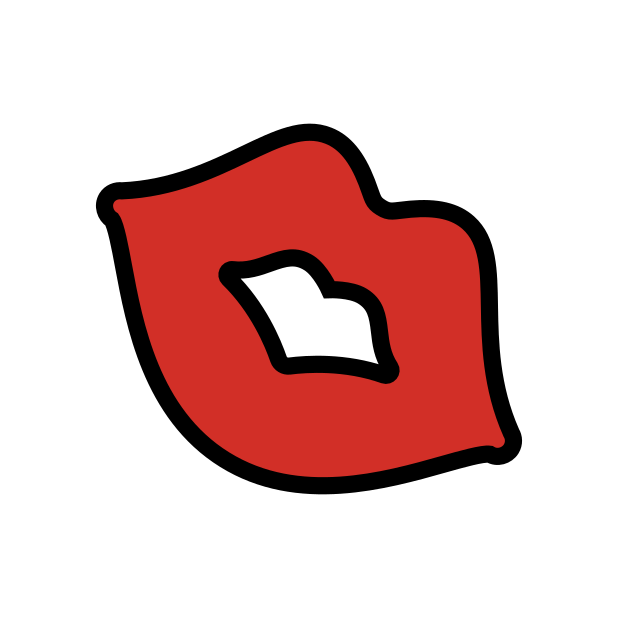
Emoji: 💋
Name: kiss mark
Unicode: 0x1f48b